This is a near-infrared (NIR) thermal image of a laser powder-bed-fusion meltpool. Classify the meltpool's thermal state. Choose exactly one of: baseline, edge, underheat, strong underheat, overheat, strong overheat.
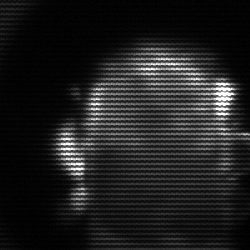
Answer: baseline